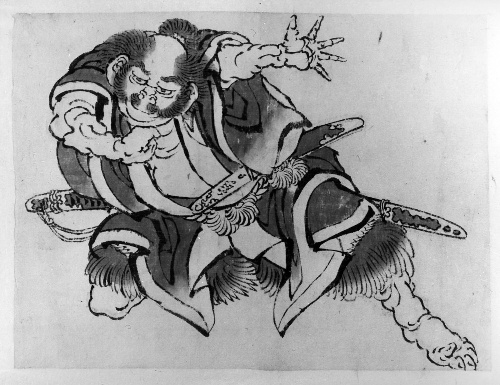
Artist: Katsushika Hokusai
Artist bio: Japanese, Tokyo (Edo) 1760–1849 Tokyo (Edo)
Date: 18th–19th century
Object type: Drawing
Classification: Paintings
Medium: Ink on paper
Culture: Japan
Period: Edo period (1615–1868)
Dimensions: 9 1/2 x 12 7/8 in. (24.1 x 32.7 cm)
Department: Asian Art
Credit line: Gift of Annette Young, in memory of her brother, Innis Young, 1956
Accession year: 1956
Repository: Metropolitan Museum of Art, New York, NY
Tags: Men